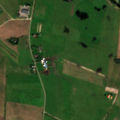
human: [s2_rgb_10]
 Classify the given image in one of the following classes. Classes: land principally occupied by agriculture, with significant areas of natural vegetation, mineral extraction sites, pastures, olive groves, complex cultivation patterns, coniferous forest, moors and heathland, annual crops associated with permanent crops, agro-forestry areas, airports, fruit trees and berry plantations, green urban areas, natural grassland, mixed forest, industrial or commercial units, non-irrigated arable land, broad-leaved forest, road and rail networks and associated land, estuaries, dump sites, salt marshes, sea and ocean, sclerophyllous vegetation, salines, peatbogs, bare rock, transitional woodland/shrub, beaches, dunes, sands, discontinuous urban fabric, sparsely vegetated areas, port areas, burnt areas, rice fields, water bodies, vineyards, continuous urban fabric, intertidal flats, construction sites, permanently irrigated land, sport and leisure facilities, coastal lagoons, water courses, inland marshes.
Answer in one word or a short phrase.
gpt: non-irrigated arable land, complex cultivation patterns